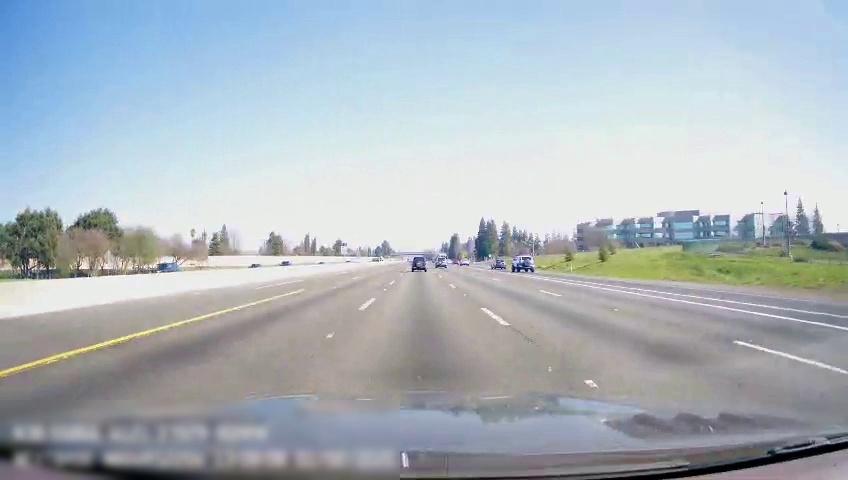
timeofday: Day
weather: Sunny
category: Drivable Space
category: Vehicles | SUV
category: Vehicles | SUV
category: Vehicles | Car
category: Vehicles | Truck
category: Vehicles | SUV
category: Vehicles | Car
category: Vehicles | Car
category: Lanes | Current Lane
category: Lanes | Alternate Lane
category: Lanes | Alternate Lane
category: Lanes | Alternate Lane
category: Lanes | Alternate Lane
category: Lanes | Alternate Lane
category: Lanes | Alternate Lane